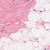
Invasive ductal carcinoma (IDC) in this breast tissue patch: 0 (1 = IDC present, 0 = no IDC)